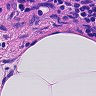
Metastatic tissue present: no